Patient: sex M, age 57
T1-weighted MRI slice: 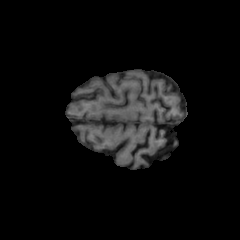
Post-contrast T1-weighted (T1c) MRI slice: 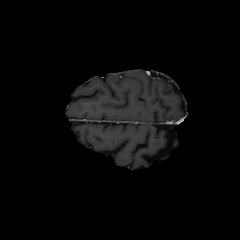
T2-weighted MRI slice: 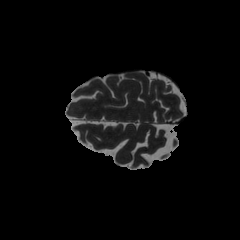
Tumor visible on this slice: no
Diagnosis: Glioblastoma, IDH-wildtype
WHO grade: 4